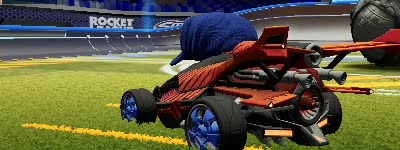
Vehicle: aftershock